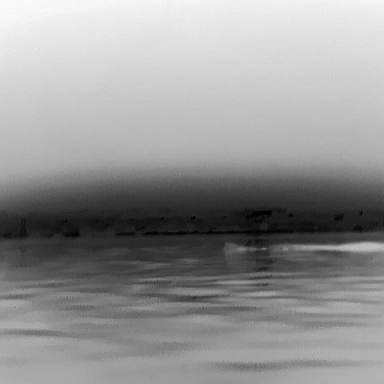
There is a canoe in the infrared image.